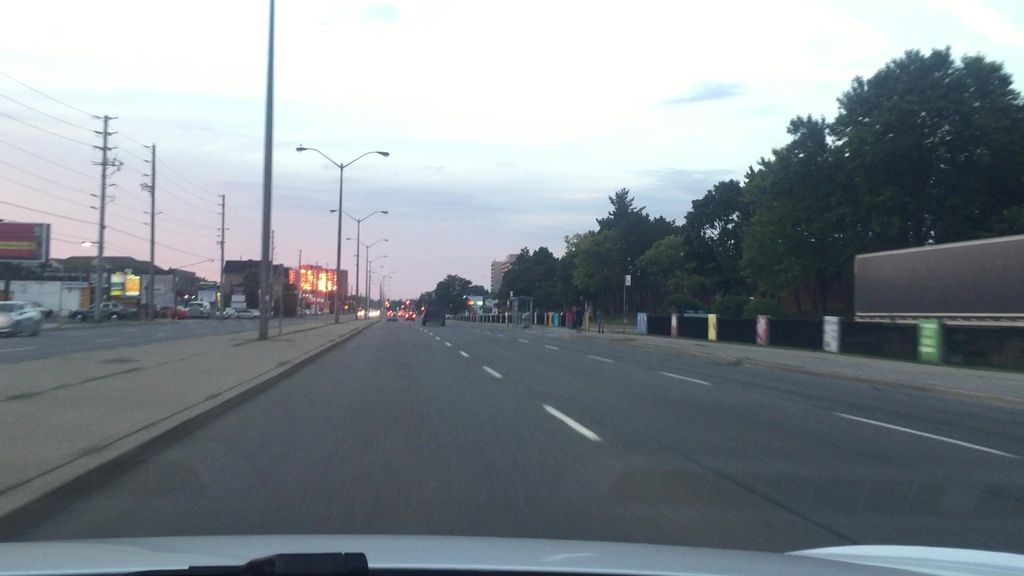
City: toronto